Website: apple
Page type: billing-address
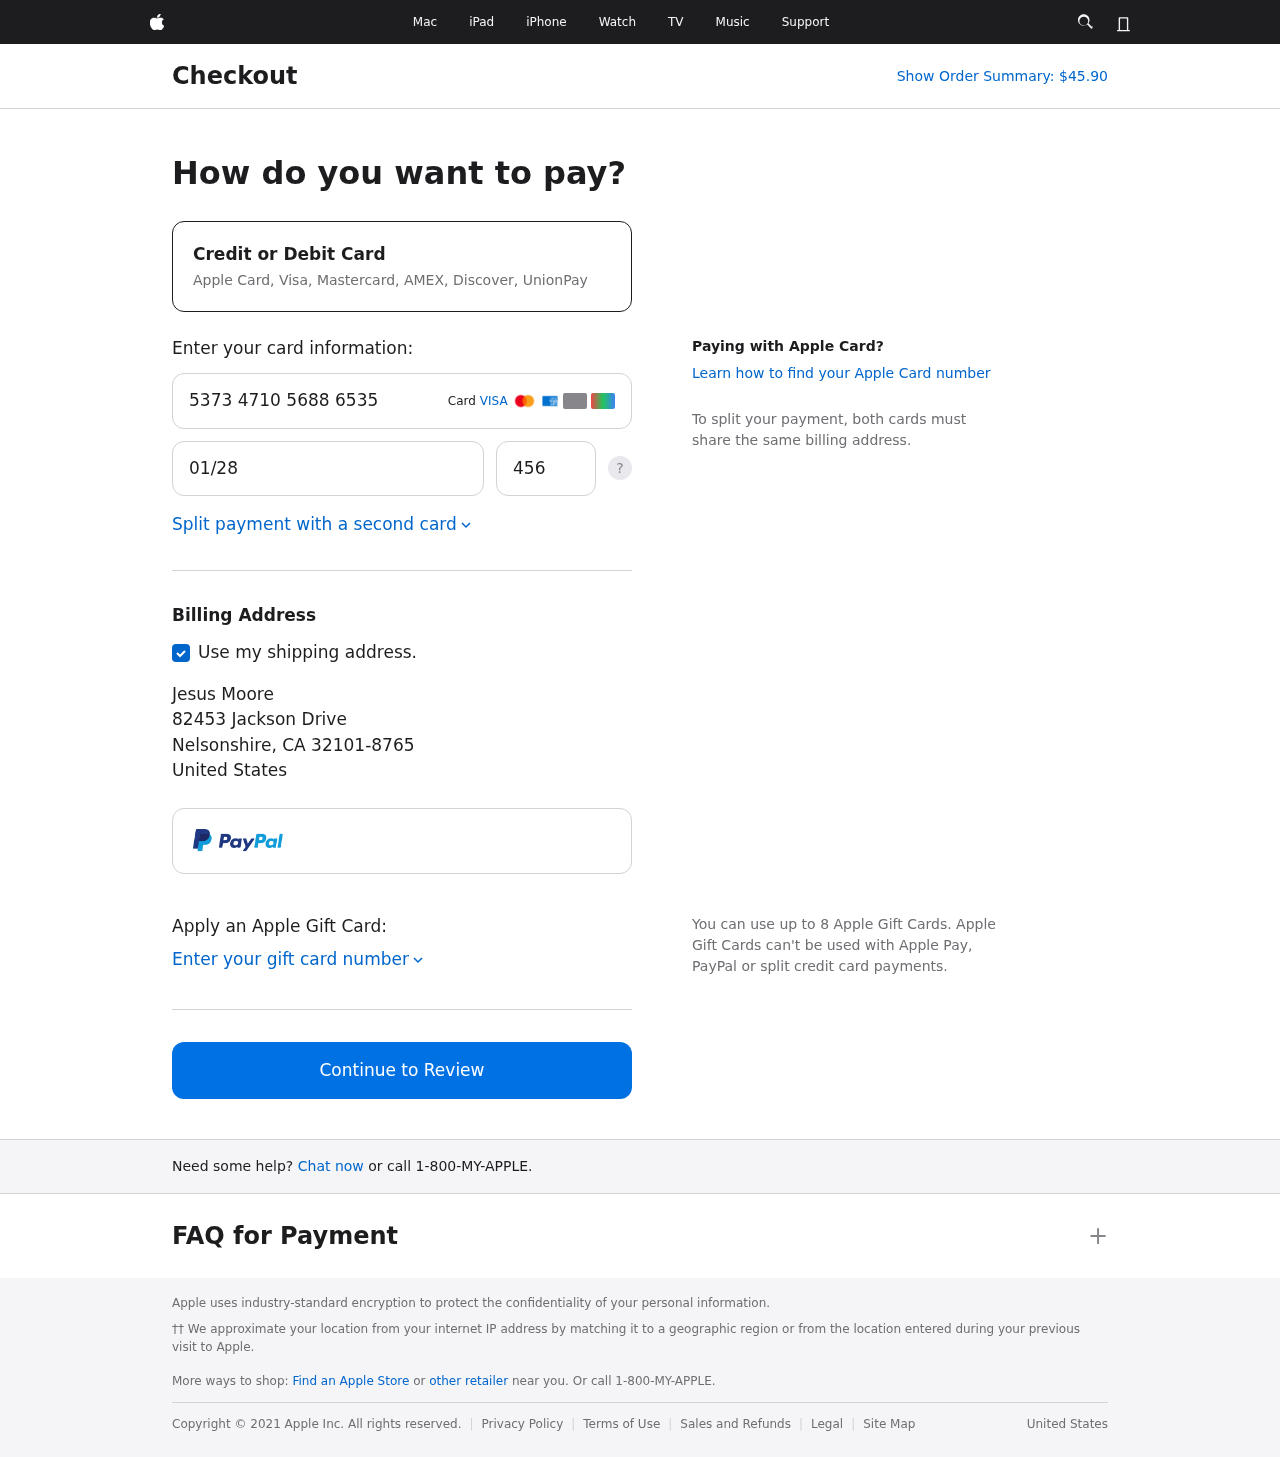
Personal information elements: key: PII_CARD_CVV
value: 456
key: PII_CARD_EXPIRY
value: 01/28
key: PII_CARD_NUMBER
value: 5373 4710 5688 6535
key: PII_CITY
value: Nelsonshire
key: PII_COUNTRY
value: United States
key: PII_FULLNAME
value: Jesus Moore
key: PII_POSTCODE_FULL
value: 32101-8765
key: PII_STATE_ABBR
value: CA
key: PII_STREET
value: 82453 Jackson Drive
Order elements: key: ORDER_TOTAL
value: Show Order Summary: $45.90